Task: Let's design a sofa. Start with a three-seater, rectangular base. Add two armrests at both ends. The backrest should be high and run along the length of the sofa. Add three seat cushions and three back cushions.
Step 138:
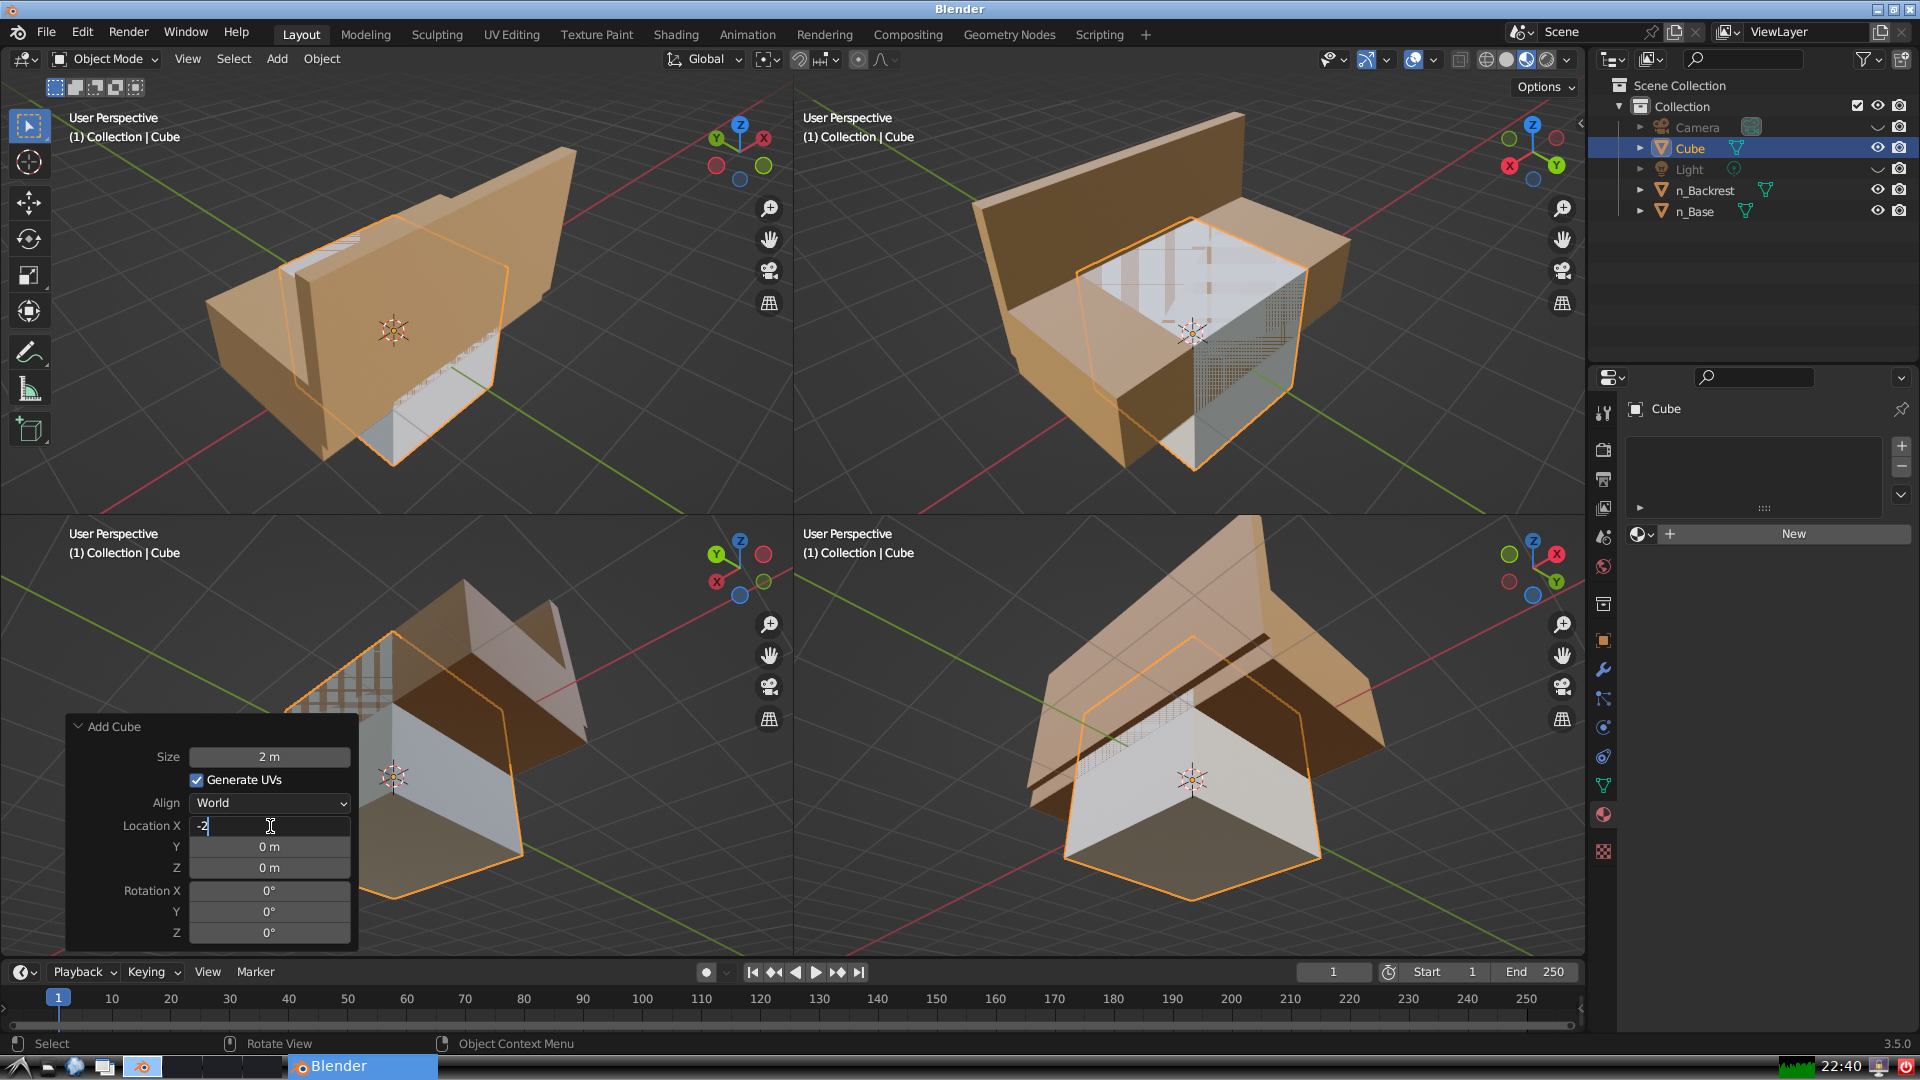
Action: {"key_press": ['Return']}